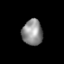
Tissue: lung
Cell type: T cells
Senescence score: 0.2318
Nuclear area (px): 516
Mean DAPI intensity: 140.922